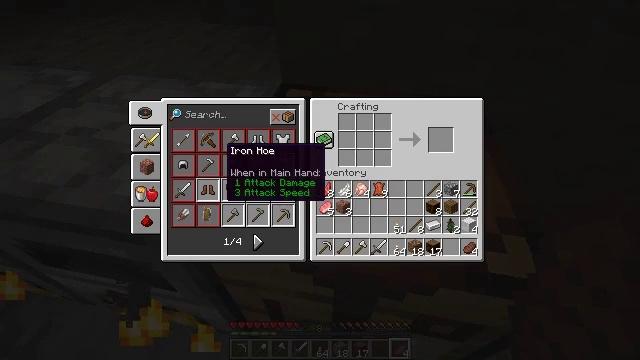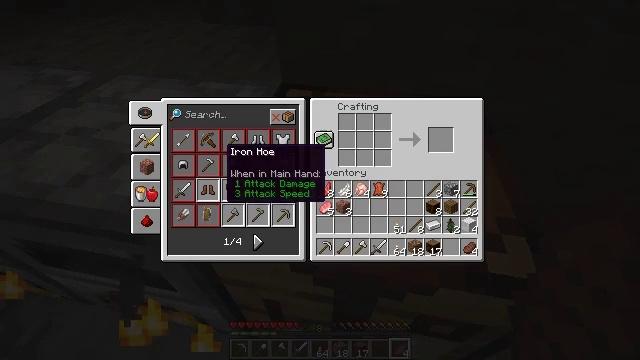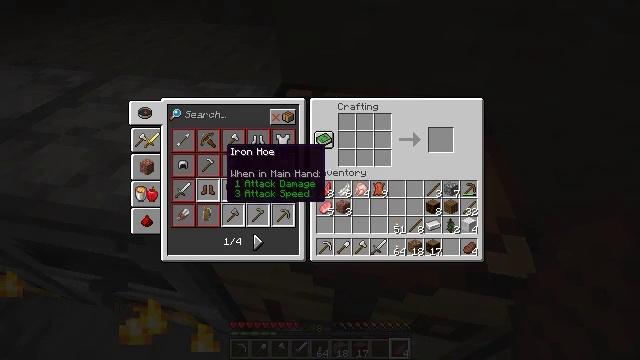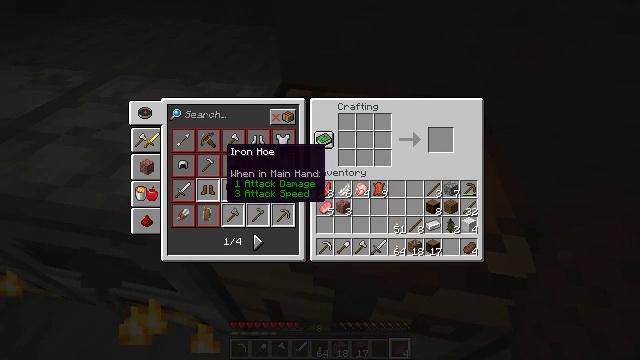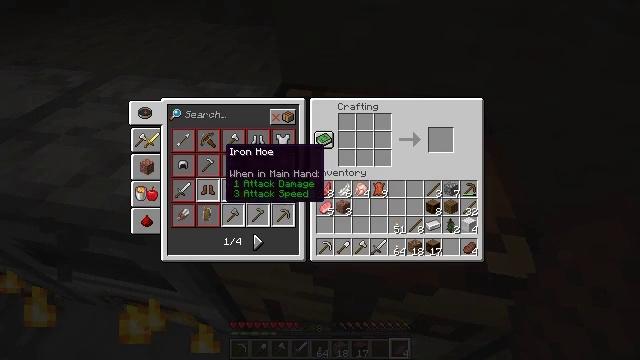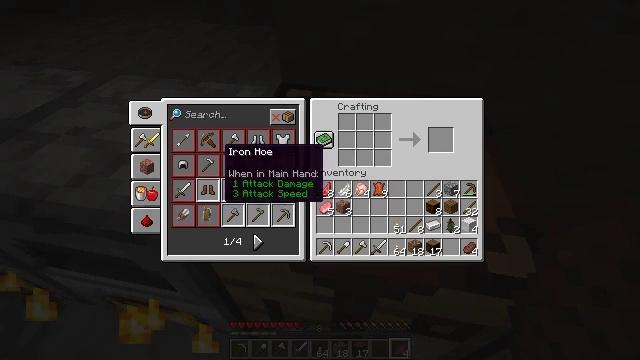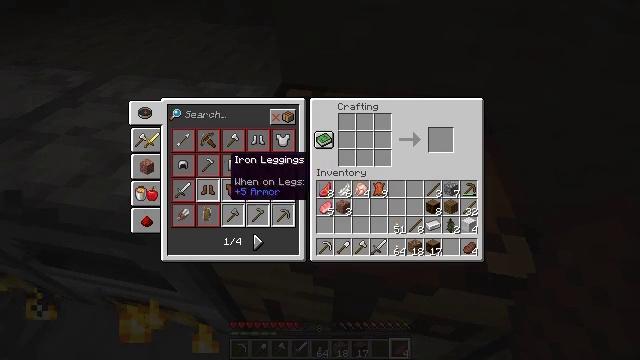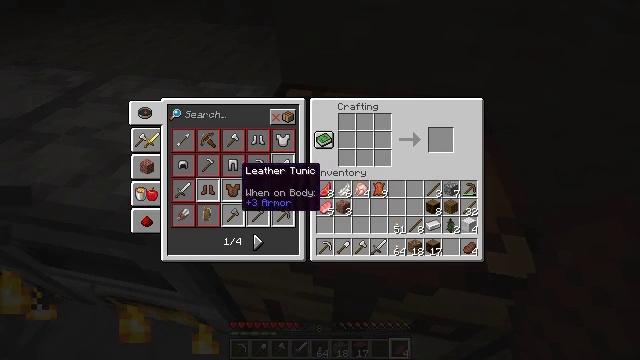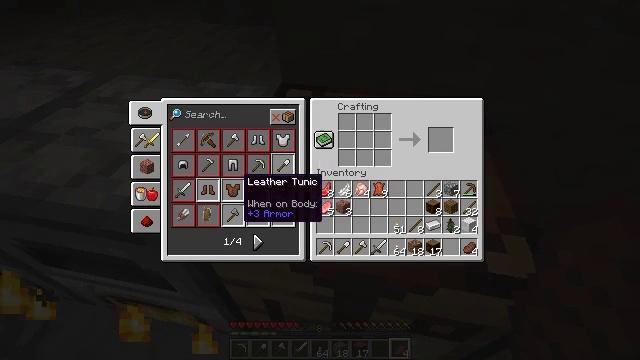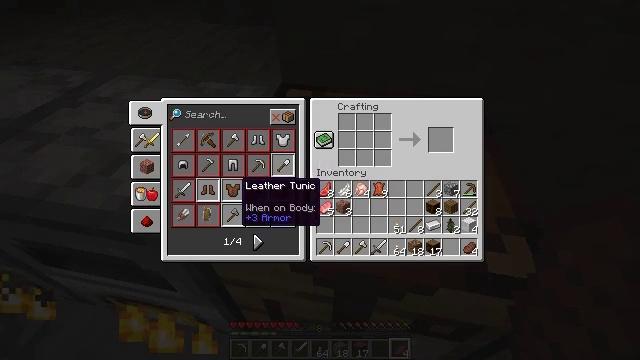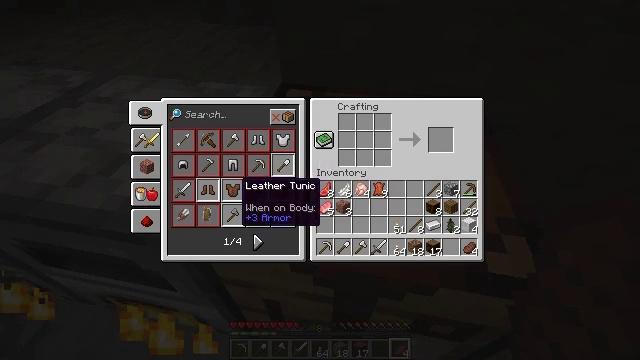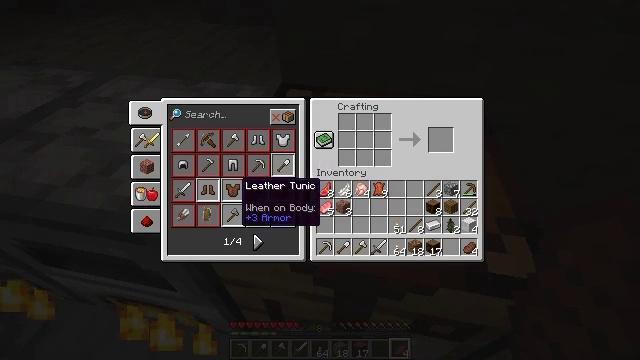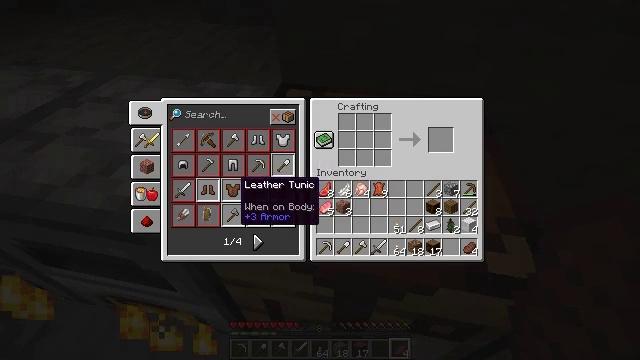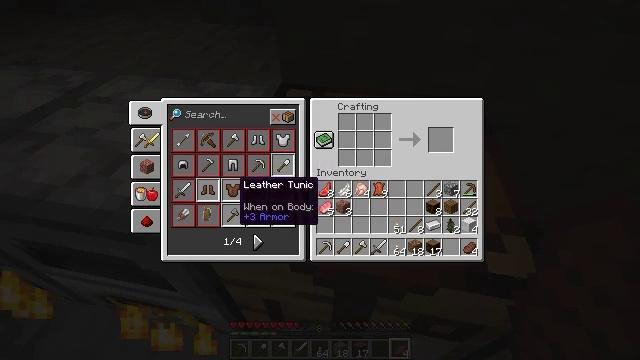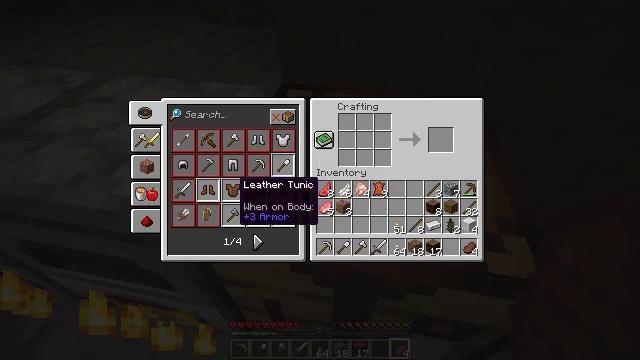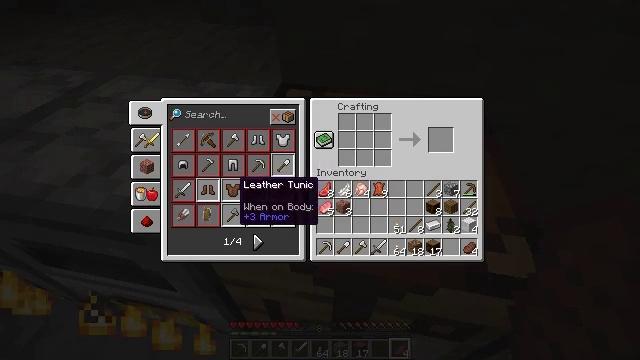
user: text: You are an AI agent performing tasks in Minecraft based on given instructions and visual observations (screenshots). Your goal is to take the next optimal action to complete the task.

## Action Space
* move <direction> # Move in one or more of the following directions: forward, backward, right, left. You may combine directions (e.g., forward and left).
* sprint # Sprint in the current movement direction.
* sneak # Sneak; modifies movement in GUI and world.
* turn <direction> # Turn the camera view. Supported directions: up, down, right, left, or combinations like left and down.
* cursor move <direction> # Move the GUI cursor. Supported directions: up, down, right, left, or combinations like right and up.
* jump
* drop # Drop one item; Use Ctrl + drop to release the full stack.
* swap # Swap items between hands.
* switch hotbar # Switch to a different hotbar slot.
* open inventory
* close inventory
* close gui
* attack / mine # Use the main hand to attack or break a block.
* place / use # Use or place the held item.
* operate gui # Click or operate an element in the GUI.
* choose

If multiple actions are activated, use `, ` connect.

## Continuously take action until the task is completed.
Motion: motion action
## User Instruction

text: Prepare a leather chestplate with a crafting table.
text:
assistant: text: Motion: no_op
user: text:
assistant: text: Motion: no_op
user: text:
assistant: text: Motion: no_op
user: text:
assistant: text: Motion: no_op
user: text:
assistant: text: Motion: no_op
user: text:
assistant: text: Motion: cursor move down
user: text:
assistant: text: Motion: cursor move right and down
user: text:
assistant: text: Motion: cursor move down
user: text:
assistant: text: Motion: no_op
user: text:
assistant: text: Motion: no_op
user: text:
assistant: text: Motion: no_op
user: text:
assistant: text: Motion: no_op
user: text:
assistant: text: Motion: no_op
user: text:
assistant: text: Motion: operate gui
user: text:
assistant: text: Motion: operate gui
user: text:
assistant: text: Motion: cursor move right
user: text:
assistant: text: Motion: cursor move right and up
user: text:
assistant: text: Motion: cursor move right and up
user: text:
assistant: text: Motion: cursor move right and up
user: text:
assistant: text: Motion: sneak, cursor move right
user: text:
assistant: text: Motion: sneak
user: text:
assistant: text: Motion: sneak
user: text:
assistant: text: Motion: sneak
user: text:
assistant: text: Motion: sneak, operate gui
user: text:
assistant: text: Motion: sneak, operate gui
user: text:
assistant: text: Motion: sneak, operate gui
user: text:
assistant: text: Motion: sneak
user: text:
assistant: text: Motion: sneak
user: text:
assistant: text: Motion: sneak